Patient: sex F, age 59
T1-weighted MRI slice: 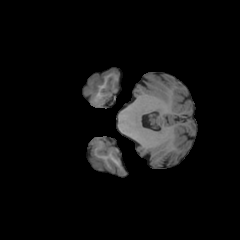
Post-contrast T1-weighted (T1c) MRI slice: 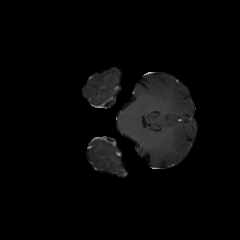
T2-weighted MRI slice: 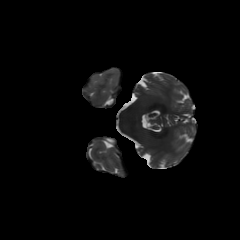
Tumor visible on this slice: no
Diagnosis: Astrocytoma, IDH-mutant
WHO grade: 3